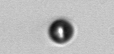
Label: bead